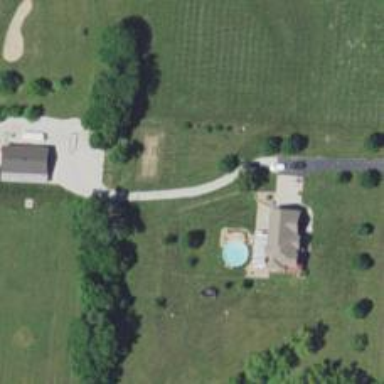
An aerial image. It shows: Driveway.